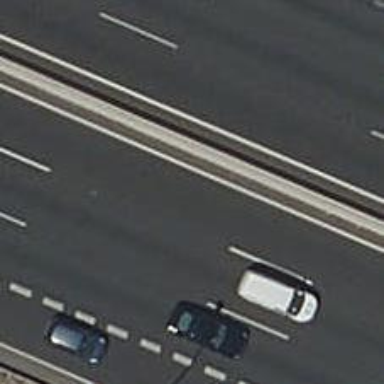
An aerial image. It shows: Tunnel on the motorway.